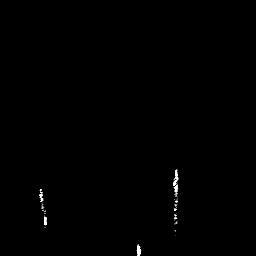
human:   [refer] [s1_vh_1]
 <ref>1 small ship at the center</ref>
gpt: <box>[[66, 64, 70, 73, 0]]</box>

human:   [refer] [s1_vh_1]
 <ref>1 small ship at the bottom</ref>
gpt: <box>[[51, 93, 56, 99, 0]]</box>